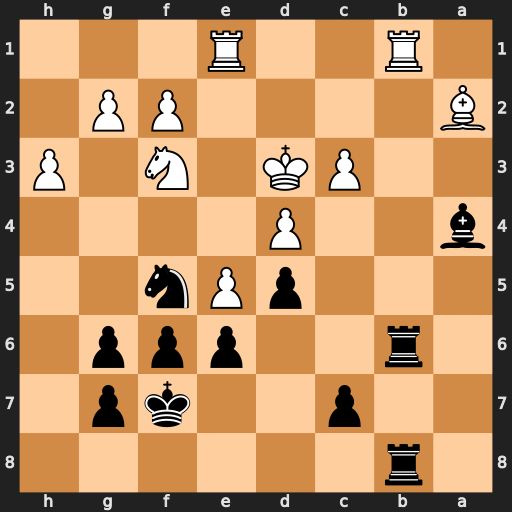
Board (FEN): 1r6/2p2kp1/1r2ppp1/3pPn2/b2P4/2PK1N1P/B4PP1/1R2R3
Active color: b
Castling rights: -
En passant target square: -
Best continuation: Rb2 Rxb2 Rxb2